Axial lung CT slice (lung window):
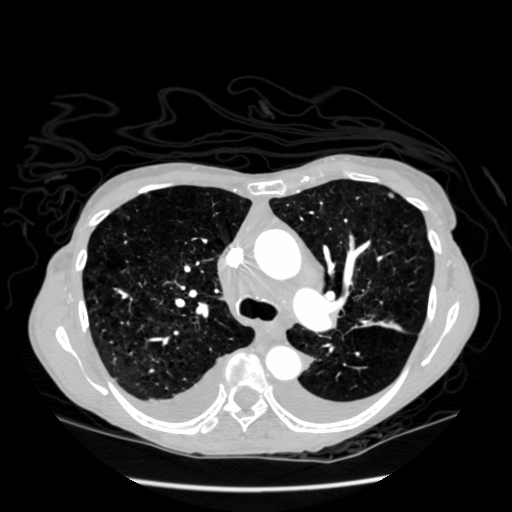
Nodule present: yes
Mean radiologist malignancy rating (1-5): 2